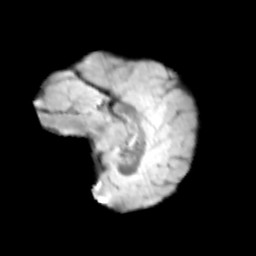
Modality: T2w
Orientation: sagittal
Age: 12
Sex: female
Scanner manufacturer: siemens
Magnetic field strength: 3 T
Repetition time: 3.8 s
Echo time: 0.07 s